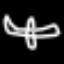
Label: airplane